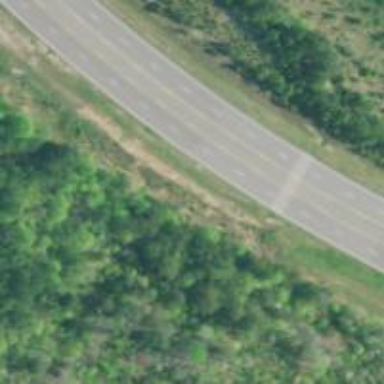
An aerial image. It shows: Trunk highway.